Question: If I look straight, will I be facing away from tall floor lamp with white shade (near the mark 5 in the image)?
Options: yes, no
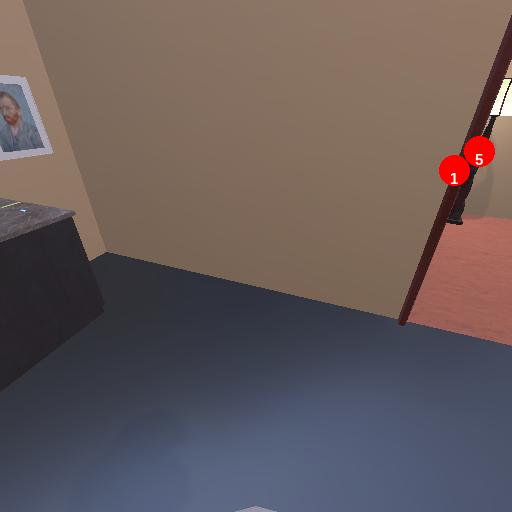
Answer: yes